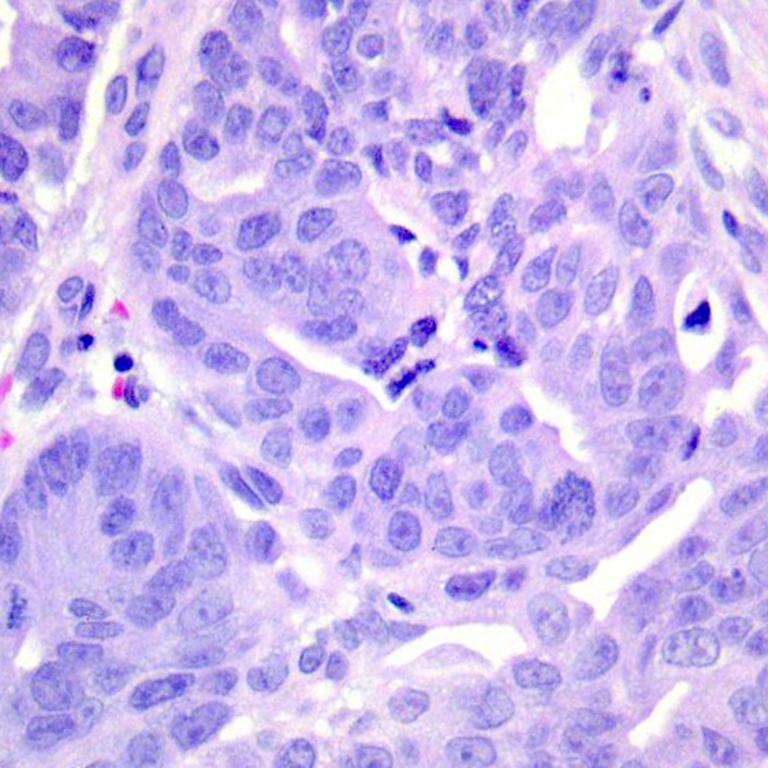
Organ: colon
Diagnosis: adenocarcinomas